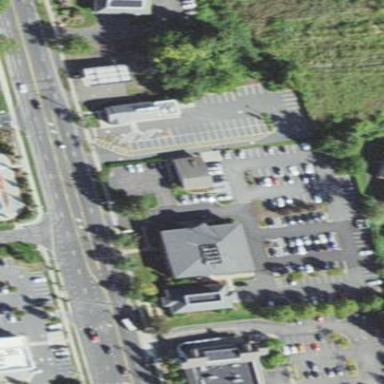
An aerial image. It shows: Retail area.